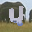
Label: 4